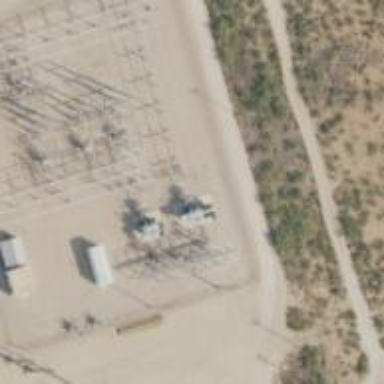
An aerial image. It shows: Switch for power supply.